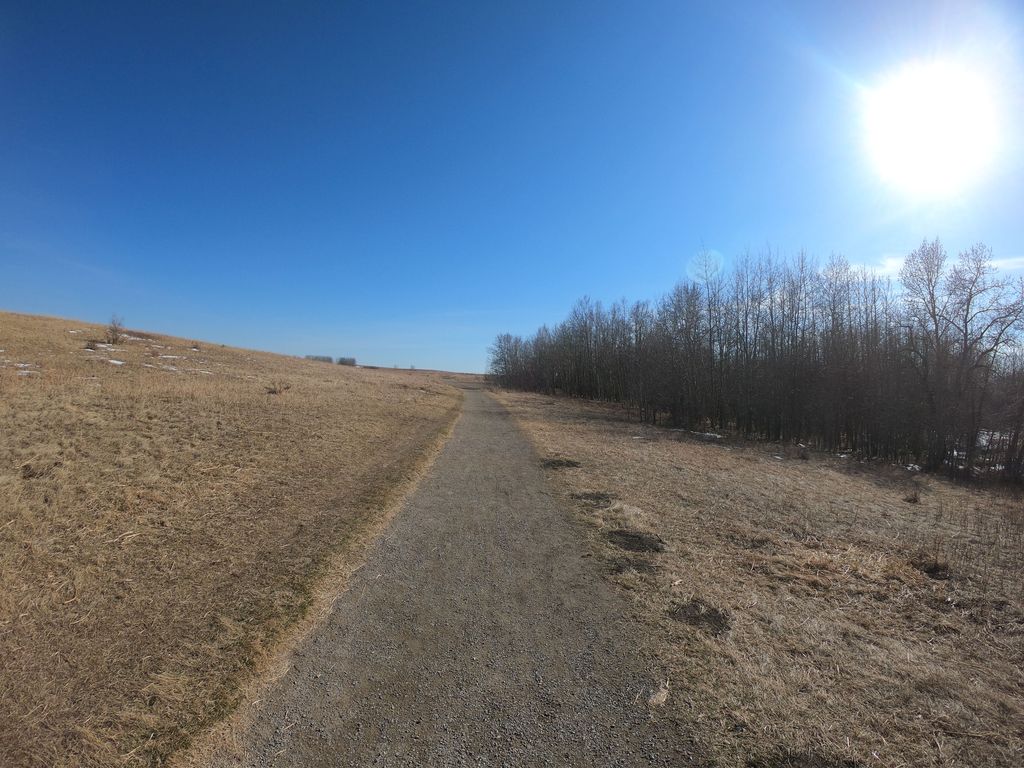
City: calgary